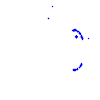
Particle: kaon